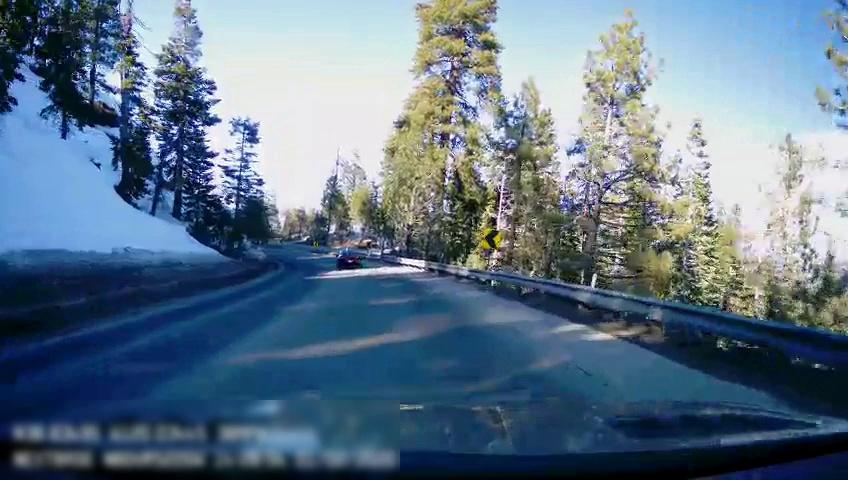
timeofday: Day
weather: Sunny
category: Drivable Space
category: Vehicles | Car
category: Lanes | Opposite Lane
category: Traffic | Signs